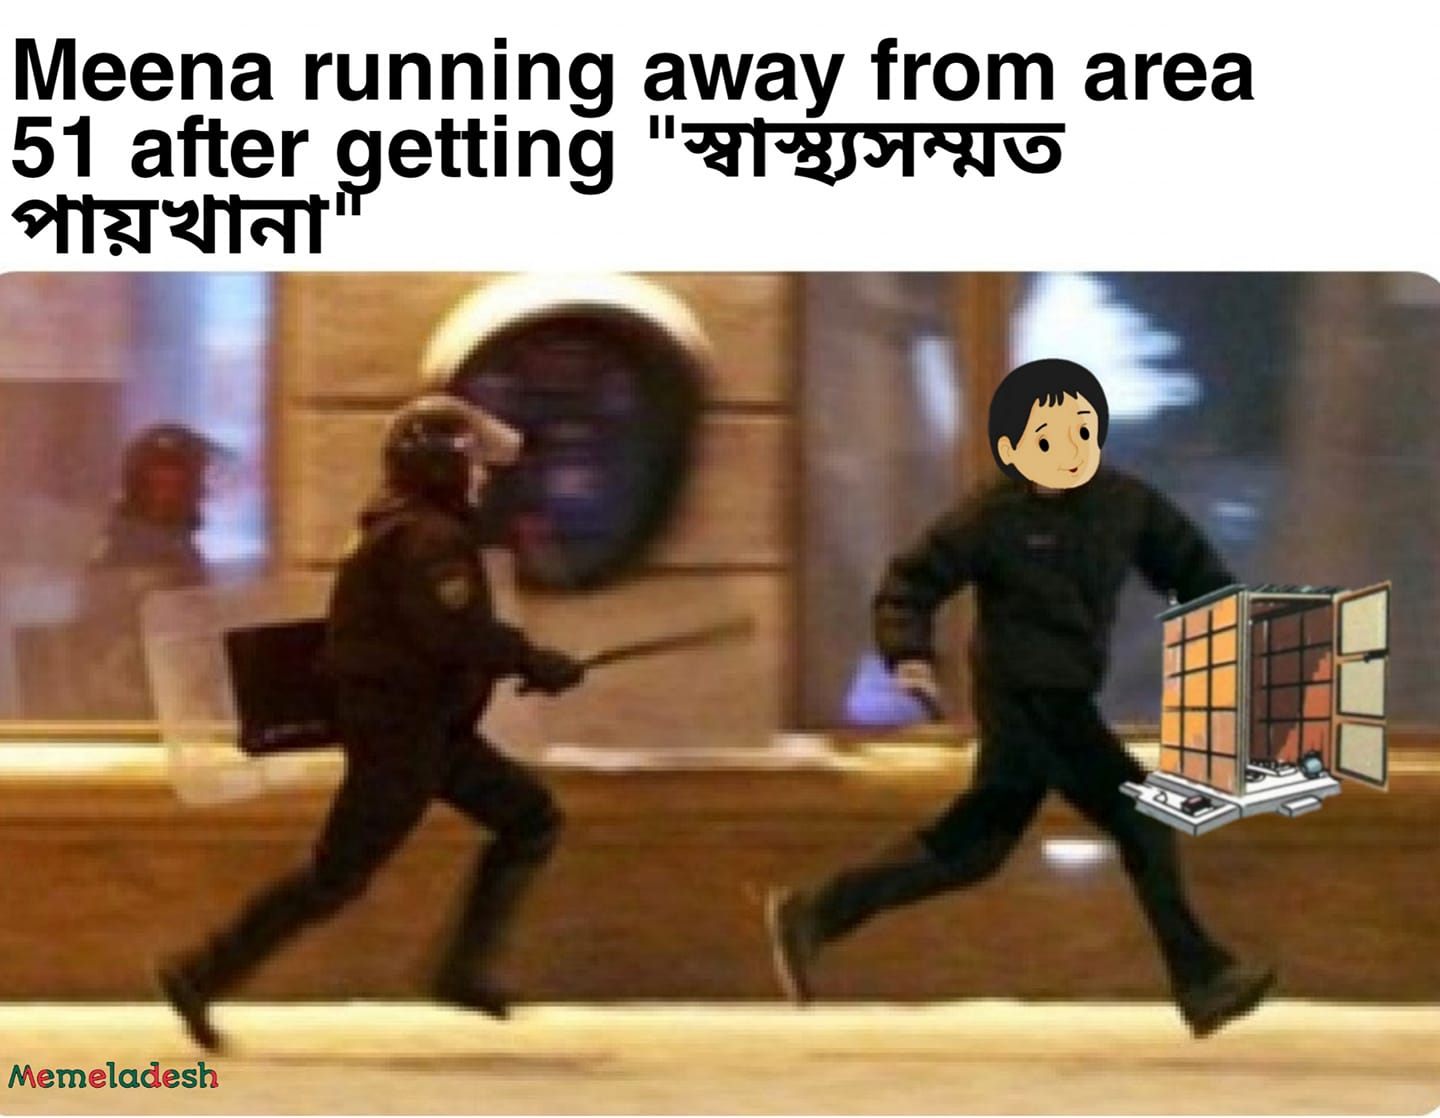
Caption: Meena running away from area 51 after getting  " স্বাস্থ্যসম্মত পায়খানা "
Label: non-hate